Question: Can someone please help me with Android layouts. I have been researching it for a week now and I'm as confused as ever.
Here is my problem.
Say I have a layout as per this image (roughly to scale).

Its a simple view with a background image (which I stretch to fit).
On this view I have a:
- - -
I am trying to create the images (.png files) to use for the top image, the nav buttons and footer image, and this is where the problem starts.
I use pixel values to define the sizes of the buttons, but of course Android does not work like this.
I have found online a rough size guide (in pixels) of the most popular screen resolutions - ldpi, mdpi, hdpi and xhdpi as indicated below. resolutions. Sorry I forget where the source was.
"Usually, I design mdpi images for a 320x480 screen and then multiply the dimensions as per the rules to get images for other
Basically, General guidelines for designing images are:
mdpi - 320 x 480
- - -
I have created a navigation button to test and set sizes in pixel values as follows (NOTE: this is only width as height was scaled accordingly to maintain perspective)
- - - -
This all seems to be OK when viewing on differnt emulators within Eclipse. But tonight I came across this on the Android developers page.
<URL>
At the bottom of the page it breaks small, medium, large and extra large screens up further into each being able to have ldpi, mdpi, hdpi and xhdpi.
Now I'm totally lost. Should I therefore create 16 different images for each button, each with a slightly different size and then let Android decide which one fits best?
And I also read that its good practice to define different layouts as well depending on screen resolutions.
This I can kind of understand as you can have different layouts on bigger sizes, but dont think I will need it in my situation.
Its only a very basic app and I wont require different layouts and functionality for different screen sizes.
The app will have to support all/most phone screen sizes but not necessarily tablets
Maybe I have this all the wrong way round but this is very confusing for me.
Can anyone please break it down to its simplest form for me please?
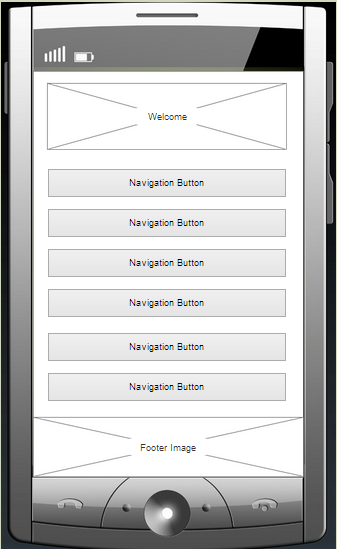
Answer: Okay, well the first thing you need to learn about are <URL> made by @RomanNurik that can help you generate the assets from your source images.
For your particular layout (which you probably want to make more adaptable to larger screen sizes) the general idea of the layout would be something like this:
'''
<?xml version="1.0" encoding="utf-8"?>
<RelativeLayout
xmlns:android="http://schemas.android.com/apk/res/android"
android:id="@+id/root"
android:layout_width="match_parent"
android:layout_height="match_parent">
<ImageView
android:id="@+id/footer"
android:layout_width="match_parent"
android:layout_height="wrap_content"
android:adjustViewBounds="true"
android:layout_alignParentBottom="true"
android:src="@drawable/my_footer"
android:scaleType="centerCrop" />
<LinearLayout
android:id="upper_container"
android:layout_width="match_parent"
android:layout_height="match_parent"
android:layout_above="@id/footer"
android:orientation="horizontal"
android:weightSum="10">
<LinearLayout
android:id="button_header_container"
android:layout_width="0dp"
android:layout_height="match_parent"
android:layout_weight="8"
android:paddingTop="16dp"
android:paddingBottom="16dp"
android:orientation="vertical">
<ImageView
android:id="@+id/header"
android:layout_width="match_parent"
android:layout_height="wrap_content"
android:adjustViewBounds="true"
android:layout_marginBottom="16dp"
android:src="@drawable/header"
android:scaleType="centerCrop" />
<Button
android:id="@+id/button1"
android:layout_width="match_parent"
android:layout_height="44dp"
android:layout_marginBottom="16dp"
android:background="@drawable/my_button_nine_patch"
android:gravity="center"
android:text="Navigation Button" />
<Button
android:id="@+id/button2"
android:layout_width="match_parent"
android:layout_height="44dp"
android:layout_marginBottom="16dp"
android:background="@drawable/my_button_nine_patch"
android:gravity="center"
android:text="Navigation Button" />
<!-- Etc. for other buttons -->
</LinearLayout>
</LinearLayout>
</RelativeLayout>
'''